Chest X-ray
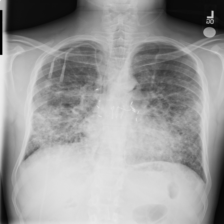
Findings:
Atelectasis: negative
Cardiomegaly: negative
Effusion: negative
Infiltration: positive
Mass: negative
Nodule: negative
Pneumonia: negative
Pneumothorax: negative
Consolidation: negative
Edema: negative
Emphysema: negative
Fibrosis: negative
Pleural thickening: negative
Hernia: negative